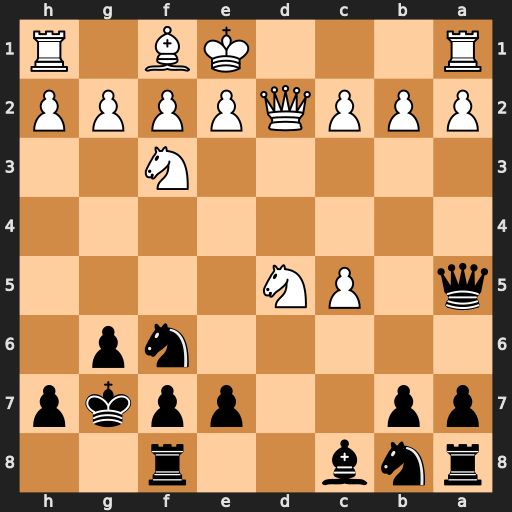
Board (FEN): rnb2r2/pp2ppkp/5np1/q1PN4/8/5N2/PPPQPPPP/R3KB1R
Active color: b
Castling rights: KQ
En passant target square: -
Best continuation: Qxd2+ Nxd2 Nxd5